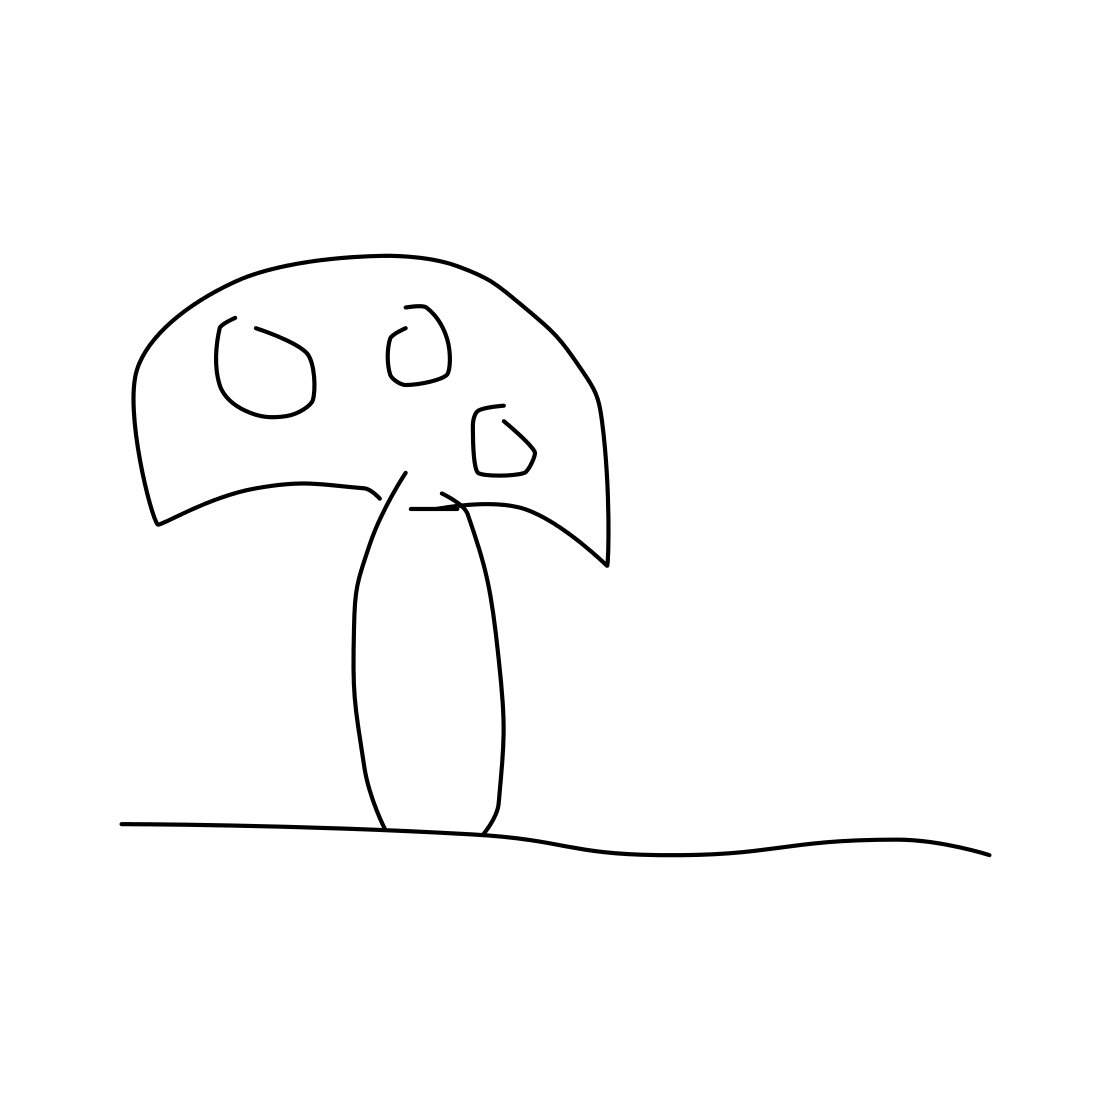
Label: mushroom